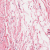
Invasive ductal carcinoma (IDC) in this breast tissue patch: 0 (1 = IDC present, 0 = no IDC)